Question: I use intellij Idea and try to run <URL> but it seems that does not work for me. This is what I see:

Who knows how to solve this problem?
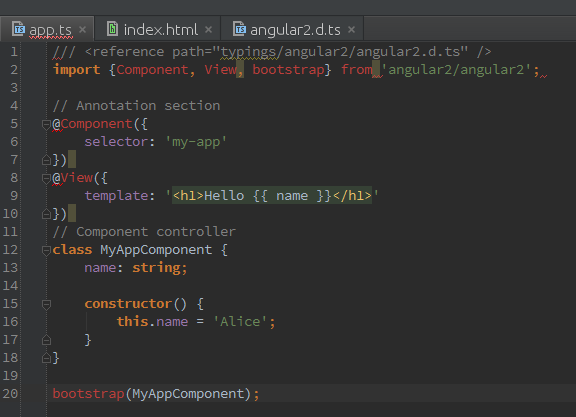
Answer: The code you have is in TypeScript 1.5. IntelliJ don't support it yet. See <URL>
Your only IDE options right now are MS tools (VS/VS Code) or sublime text.